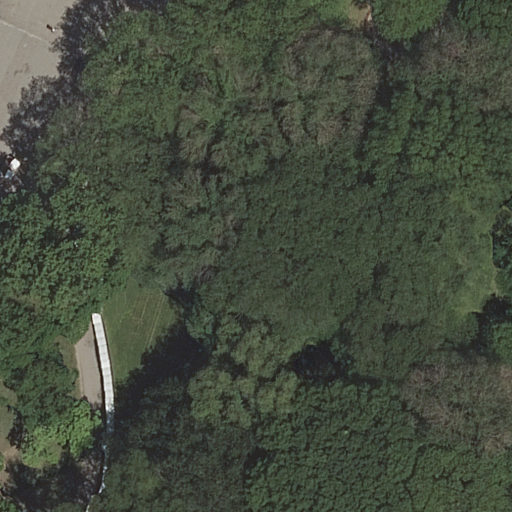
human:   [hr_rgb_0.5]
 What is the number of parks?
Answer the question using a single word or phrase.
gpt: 1

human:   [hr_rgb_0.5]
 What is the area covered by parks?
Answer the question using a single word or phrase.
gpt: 10627m2

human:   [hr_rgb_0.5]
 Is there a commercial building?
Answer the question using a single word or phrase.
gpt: no

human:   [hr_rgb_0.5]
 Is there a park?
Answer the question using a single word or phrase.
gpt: yes

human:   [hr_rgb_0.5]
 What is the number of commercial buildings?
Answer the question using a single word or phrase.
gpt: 0

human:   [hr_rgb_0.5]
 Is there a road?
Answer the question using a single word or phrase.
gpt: yes

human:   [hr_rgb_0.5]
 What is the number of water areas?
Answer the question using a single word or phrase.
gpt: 0

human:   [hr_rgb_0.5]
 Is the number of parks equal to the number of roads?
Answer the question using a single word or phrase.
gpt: no

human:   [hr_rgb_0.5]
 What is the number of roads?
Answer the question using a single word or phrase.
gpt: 8

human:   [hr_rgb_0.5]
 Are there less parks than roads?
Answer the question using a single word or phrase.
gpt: yes

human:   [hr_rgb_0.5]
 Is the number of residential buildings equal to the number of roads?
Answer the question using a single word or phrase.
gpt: no

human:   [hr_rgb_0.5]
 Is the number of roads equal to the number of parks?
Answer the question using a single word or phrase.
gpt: no

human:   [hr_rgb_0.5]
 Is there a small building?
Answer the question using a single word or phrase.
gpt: no

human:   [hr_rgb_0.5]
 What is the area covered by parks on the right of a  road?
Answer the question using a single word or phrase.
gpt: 10627m2

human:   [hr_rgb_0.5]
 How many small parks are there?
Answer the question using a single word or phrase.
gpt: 0

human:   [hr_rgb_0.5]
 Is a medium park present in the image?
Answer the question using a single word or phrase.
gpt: no

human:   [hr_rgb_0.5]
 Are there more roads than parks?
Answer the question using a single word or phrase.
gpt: yes

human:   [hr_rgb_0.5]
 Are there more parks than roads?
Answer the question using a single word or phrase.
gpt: no

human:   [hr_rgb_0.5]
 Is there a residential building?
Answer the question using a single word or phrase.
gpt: no

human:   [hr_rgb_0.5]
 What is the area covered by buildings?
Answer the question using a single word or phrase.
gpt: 0m2

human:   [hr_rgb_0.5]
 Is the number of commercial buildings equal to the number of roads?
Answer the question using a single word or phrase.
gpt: no

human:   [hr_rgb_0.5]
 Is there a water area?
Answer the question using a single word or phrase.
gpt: no

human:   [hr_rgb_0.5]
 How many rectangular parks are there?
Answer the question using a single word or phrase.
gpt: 1

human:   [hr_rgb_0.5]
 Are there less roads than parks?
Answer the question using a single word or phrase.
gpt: no

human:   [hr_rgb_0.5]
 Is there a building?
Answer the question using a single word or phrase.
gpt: no

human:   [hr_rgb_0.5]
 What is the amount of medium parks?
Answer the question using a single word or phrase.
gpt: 0

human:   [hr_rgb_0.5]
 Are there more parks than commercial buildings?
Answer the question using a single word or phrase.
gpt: yes

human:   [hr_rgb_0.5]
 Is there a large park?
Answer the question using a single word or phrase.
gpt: yes

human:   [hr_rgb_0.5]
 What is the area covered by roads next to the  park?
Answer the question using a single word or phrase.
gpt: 0m2

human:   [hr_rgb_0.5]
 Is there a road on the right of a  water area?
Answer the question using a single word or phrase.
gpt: no

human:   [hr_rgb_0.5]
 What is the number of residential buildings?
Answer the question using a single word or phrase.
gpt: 0

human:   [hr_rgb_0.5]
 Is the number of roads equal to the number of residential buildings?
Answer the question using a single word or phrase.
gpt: no

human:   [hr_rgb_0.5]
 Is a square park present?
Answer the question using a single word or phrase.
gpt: no

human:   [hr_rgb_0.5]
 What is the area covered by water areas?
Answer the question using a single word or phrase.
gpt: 0m2

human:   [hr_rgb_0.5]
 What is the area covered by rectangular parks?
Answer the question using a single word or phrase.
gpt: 10627m2

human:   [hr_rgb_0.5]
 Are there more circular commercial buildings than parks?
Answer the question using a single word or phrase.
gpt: no

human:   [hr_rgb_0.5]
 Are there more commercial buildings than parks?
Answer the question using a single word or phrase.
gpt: no

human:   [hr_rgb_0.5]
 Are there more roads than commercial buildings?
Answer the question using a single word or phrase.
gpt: yes

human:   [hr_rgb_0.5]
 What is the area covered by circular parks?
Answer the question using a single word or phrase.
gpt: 0m2

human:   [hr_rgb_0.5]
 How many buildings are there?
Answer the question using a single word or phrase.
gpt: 0

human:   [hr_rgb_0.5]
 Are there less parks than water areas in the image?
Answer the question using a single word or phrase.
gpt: no

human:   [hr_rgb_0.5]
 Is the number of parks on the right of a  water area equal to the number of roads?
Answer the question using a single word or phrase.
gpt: no

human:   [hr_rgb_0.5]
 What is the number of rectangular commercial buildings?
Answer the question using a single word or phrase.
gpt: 0

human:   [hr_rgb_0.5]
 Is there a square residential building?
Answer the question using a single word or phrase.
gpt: no

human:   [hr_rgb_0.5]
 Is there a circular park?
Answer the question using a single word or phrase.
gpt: no

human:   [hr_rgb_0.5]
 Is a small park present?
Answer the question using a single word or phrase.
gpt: no

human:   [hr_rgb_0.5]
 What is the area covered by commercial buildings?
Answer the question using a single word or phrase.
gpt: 0m2

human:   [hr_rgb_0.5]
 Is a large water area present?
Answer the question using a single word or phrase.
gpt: no

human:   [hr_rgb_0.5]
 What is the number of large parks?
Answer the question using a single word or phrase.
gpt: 1

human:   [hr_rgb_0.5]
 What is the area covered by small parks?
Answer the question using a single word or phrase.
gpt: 0m2

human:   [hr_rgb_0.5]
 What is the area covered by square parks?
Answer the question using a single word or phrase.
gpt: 0m2

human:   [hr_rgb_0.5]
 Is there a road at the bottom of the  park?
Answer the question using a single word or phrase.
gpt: yes

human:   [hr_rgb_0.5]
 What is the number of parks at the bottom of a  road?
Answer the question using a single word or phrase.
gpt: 0

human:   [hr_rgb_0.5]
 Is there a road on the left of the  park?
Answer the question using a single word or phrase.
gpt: yes

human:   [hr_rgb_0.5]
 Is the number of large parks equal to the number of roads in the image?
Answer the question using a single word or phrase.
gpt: no

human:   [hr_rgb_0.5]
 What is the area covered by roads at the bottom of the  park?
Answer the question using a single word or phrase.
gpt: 0m2

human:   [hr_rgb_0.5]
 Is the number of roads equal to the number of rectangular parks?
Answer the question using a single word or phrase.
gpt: no

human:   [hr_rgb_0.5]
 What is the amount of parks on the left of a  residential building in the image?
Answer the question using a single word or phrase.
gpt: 0

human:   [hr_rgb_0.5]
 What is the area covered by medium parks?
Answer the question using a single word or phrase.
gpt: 0m2

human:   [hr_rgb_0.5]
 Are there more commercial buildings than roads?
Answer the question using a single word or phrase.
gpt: no

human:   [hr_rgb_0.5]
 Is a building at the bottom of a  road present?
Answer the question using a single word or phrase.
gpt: no

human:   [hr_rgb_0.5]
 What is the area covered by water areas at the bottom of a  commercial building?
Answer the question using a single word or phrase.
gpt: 0m2

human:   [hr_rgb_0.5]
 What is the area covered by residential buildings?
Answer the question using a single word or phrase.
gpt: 0m2

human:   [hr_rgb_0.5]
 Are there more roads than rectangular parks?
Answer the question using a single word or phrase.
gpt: yes